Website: macys
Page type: customer-info-address
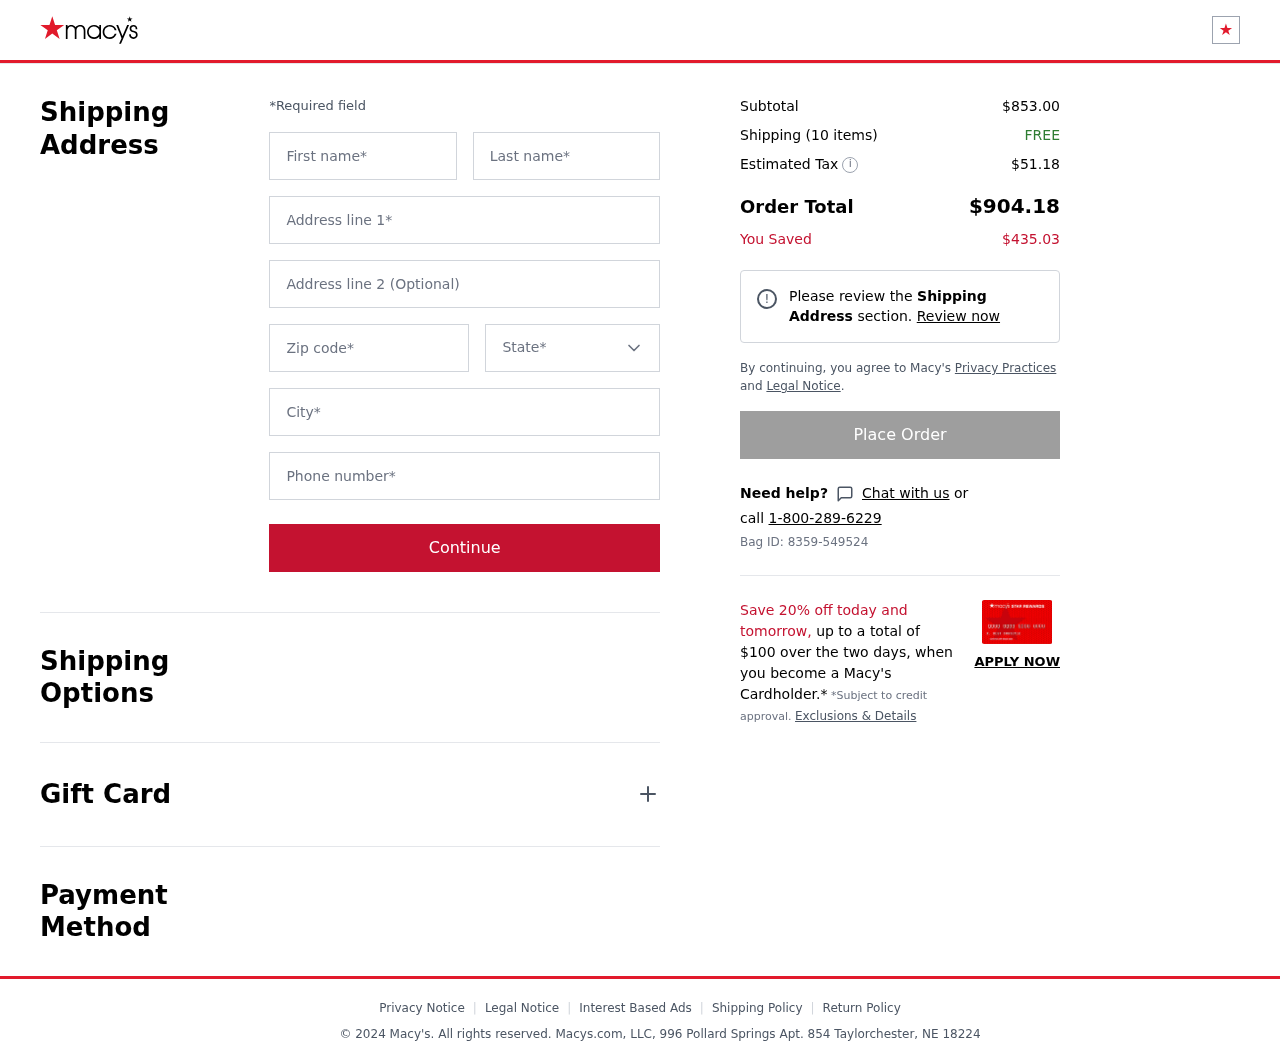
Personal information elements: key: PII_CITY
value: Taylorchester
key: PII_FIRSTNAME
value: Joshua
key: PII_LASTNAME
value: Fuentes
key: PII_PHONE
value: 9284605497
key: PII_POSTCODE
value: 18224
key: PII_STATE
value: Nebraska
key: PII_STREET
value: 996 Pollard Springs Apt. 854
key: PII_STREET2
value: Apt. 362
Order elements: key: ORDER_SUBTOTAL
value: $853.00
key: ORDER_NUM_ITEMS
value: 10
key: ORDER_SHIPPING_COST
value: FREE
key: ORDER_TAX
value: $51.18
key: ORDER_TOTAL
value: $904.18
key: ORDER_SAVINGS
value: $435.03
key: ORDER_BAG_ID
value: Bag ID: 8359-549524